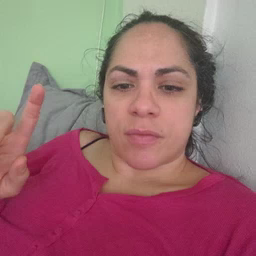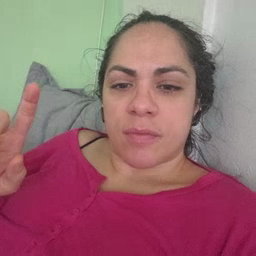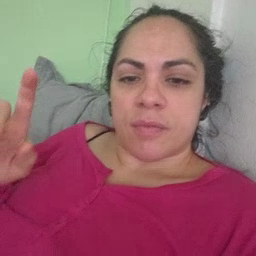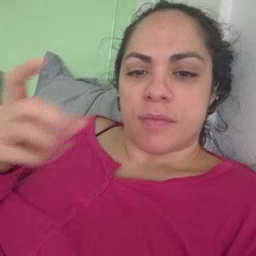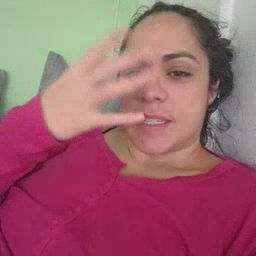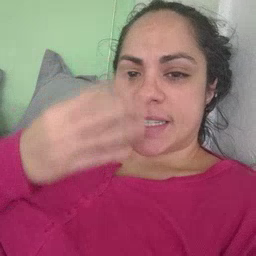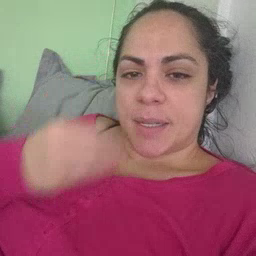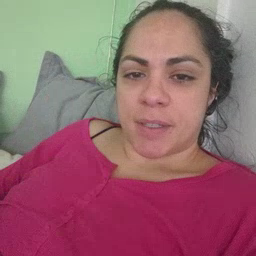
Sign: sleepy